Question: I am trying to plot a simple graph, x and y coordinates, however how my axis labels are not quite as I wish.
- - - -
Here is the input I'm using:
'''
reset
clear
set output "BytesOverTime.png"
set title "Evolution of Bytes over Time"
set ylabel 'Bytes'
set xlabel 'Time'
set key off
set term png
set xdata time
set timefmt "%Y-%m-%d-%H-%M"
set format x "%Y-%m-%d-%H-%M"
set xtics rotate by 90 nomirror
set datafile separator ' '
set logscale y
plot "timeBytesAverage.out" using 1:2
'''
And the file if its needed to test:
<URL>

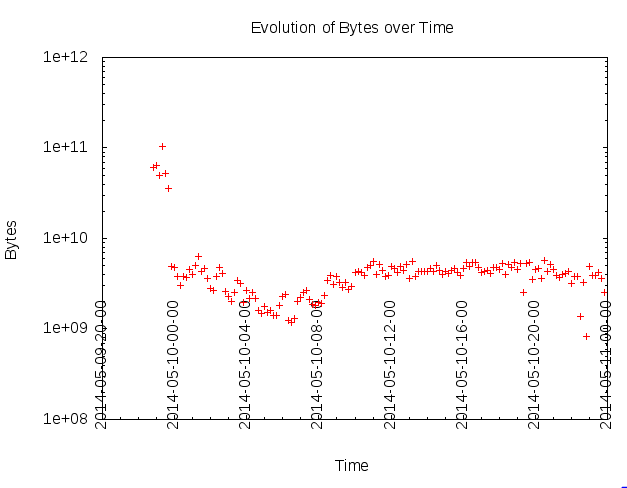
Answer: > How can I change the '1e+08' and so on to their true value, 100000000
'''
set format y "%f"
'''
or, as this will give you decimal numbers:
'''
set format y "%.0f"
'''
You may also have a look at
'''
set format y "%.0s%cByte"
'''
which will create MByte, GByte, ... (See right y-axis in my plot)
However, this will be to the base of 1000, not 1024.
> How can I shift the labels of the xtics down so they don't obscure the graph?
'''
set xtics rotate by 90 nomirror right
'''
will right-align (left-flush) the tic marks
> Can I print the coordinates in the graph of certian points, for example the dip between 2014-05-10-04-00 and 2014-05-10-08-00?
If you know the coordinates, yes:
'''
set xtics add ("high" "2014-05-09-23-30", "low" "2014-05-10-22-30" )
'''
The general syntax is:
'''
set xtics add ( <label1> <position1>, <label2> <position2> , ...)
'''
This will add the list of labels to the automatically generated labels. If you omit the word 'add', there will be no automatically generated labels, just those in your list.
> How can one add more intervals in the labels of the x axis?
'''
set xtics 3600
'''
will generate a label every 3600 seconds, i.e. every hour. This does not work for log scale axes.
'''
set mxtics 2
'''
will cause the gap between two major (labeled) tics being divided into two smaller gaps, i.e. one minor tic mark between two major ones. (However, it seems not to be necessary here, as gnuplot decides to use 2 on it's own)
And here is the result:

Note that I also added
'''
set y2tics
set y2range[1E8:1E12]
set format y2 "%.0s%cByte"
set logscale y2
'''
to demonstrate this special format on the right y-axis.
And by the way: The format of the labels on the y-axis is independent from the format in the data file.
'set timefmt "%Y-%m-%d-%H-%M"' defines the format inside the file
'set format x "%Y-%m-%d-%H-%M' defines the format in the plot. So ou may do something like 'set format x "%Y-%m-%d %H:%M' which is more readable.